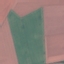
Land use / land cover: AnnualCrop